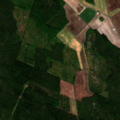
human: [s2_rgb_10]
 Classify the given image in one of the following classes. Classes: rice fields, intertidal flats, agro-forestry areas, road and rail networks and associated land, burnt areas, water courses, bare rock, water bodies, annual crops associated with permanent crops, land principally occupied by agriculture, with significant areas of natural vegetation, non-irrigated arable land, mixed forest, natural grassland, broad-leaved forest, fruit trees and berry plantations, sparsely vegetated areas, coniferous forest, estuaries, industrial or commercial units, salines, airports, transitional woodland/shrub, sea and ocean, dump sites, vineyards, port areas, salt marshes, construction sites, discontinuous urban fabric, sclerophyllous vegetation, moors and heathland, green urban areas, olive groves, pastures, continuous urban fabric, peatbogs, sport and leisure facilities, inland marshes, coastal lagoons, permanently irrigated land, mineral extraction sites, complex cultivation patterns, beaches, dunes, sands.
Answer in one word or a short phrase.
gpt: non-irrigated arable land, coniferous forest, mixed forest